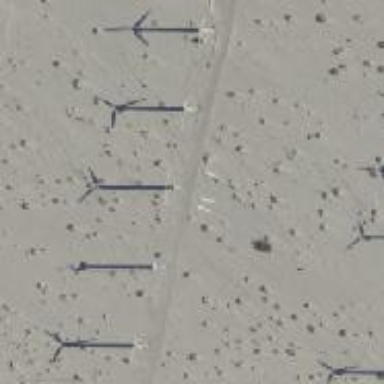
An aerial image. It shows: Wind turbine generating electricity through horizontal axis method. The source of the generator is wind.